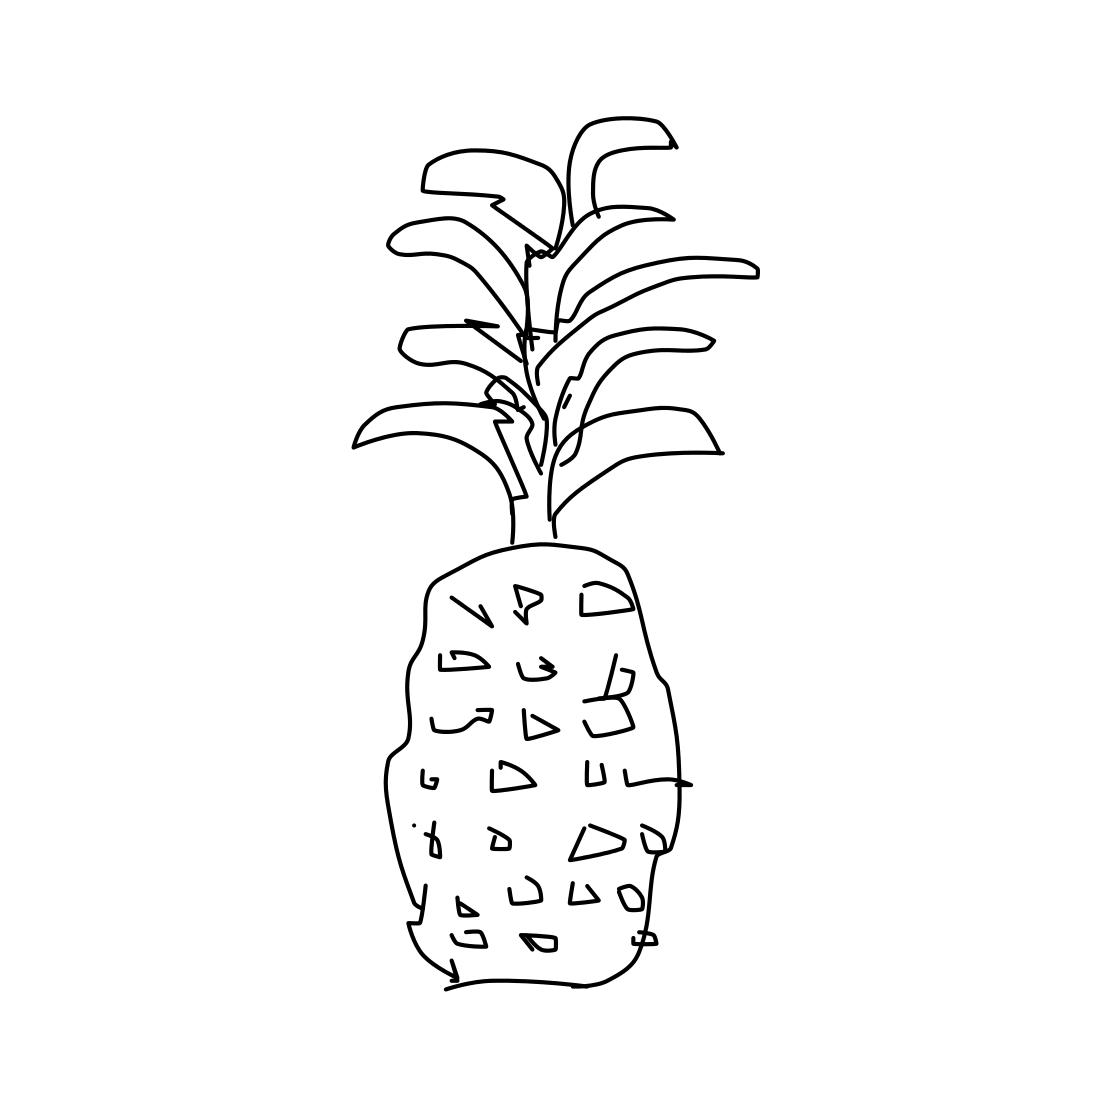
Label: pineapple